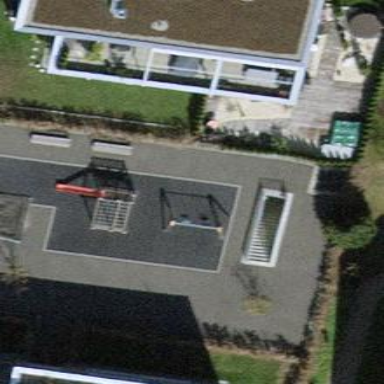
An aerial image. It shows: Playground area for leisure land.